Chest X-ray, PA view. Patient: 62 years old, sex M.
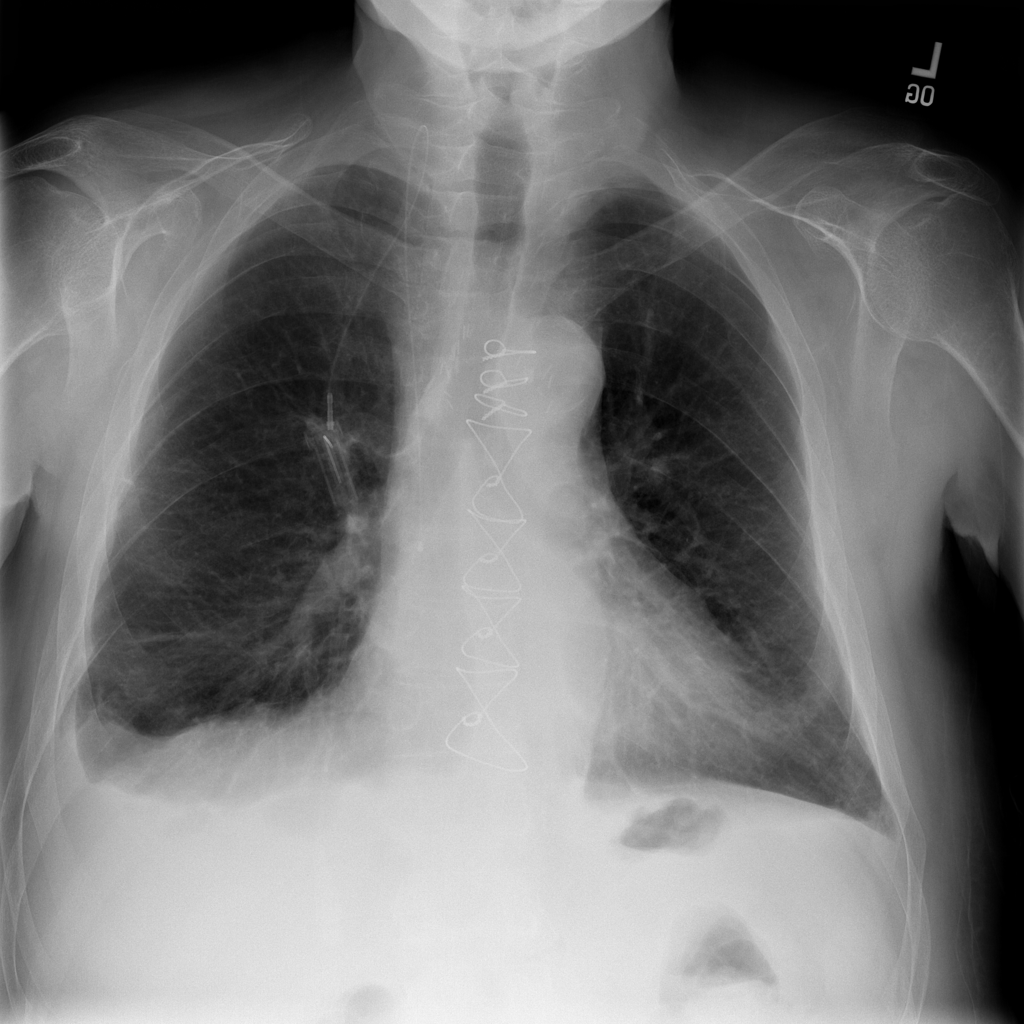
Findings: Atelectasis, Effusion